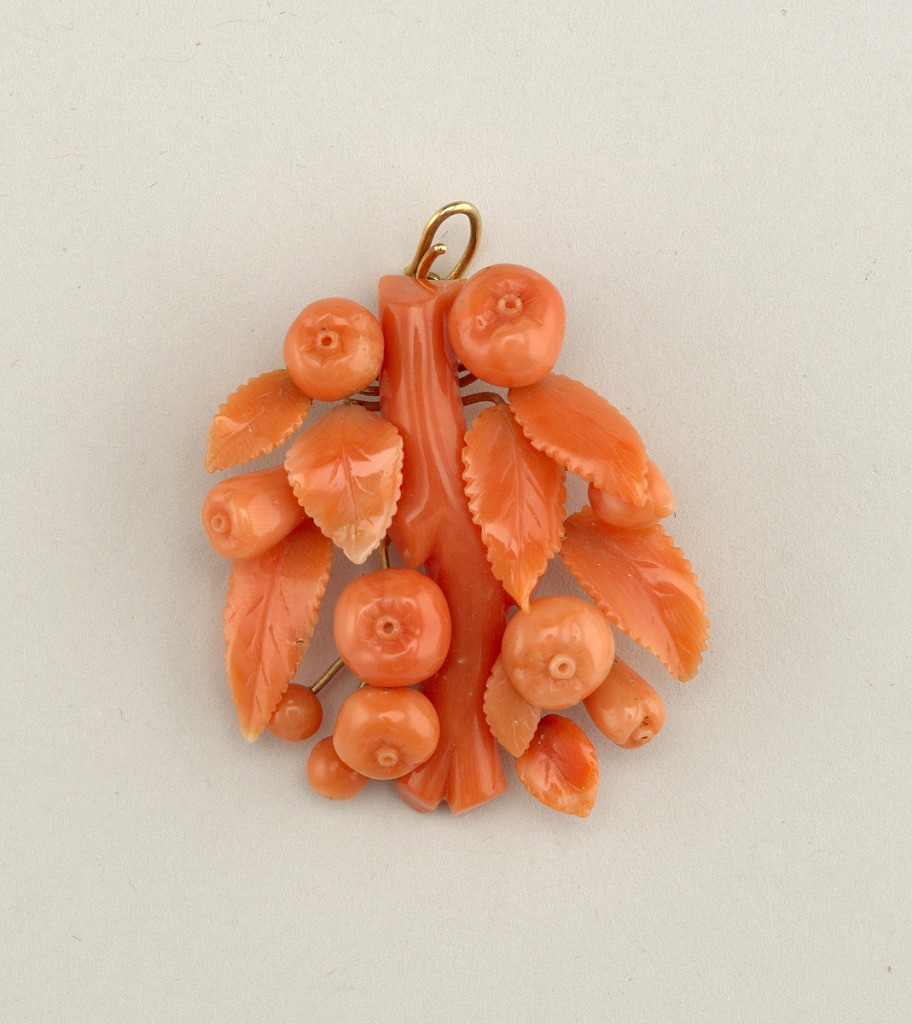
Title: Pendant
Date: ca. 1850
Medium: Coral, gold
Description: Design of a branch with fruit and leaves in pink coral, mounted on gold, with a gold ring at the top.